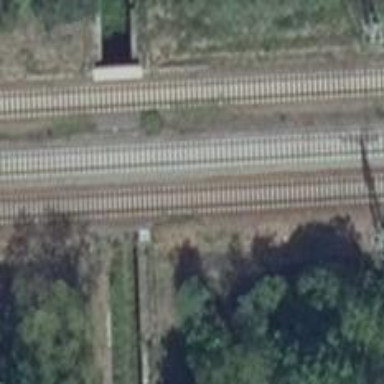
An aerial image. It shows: Bridge over railway with electrified contact lines.